Question: The problem in pictures:

Basically, my table view adds an empty cell between each other, and I don't know why. I already tried putting an 'NSLog' statement in 'cellForRowAtIndexPath:', 'willDisplayCell:forRowAtIndexPath:', and 'didSelectRowAtIndexPath:', and the data source in each cell's 'indexPath' is correct. It's just that the displayed cells are skipping in between, and I don't understand why.
My view controller and table view cell subclasses are also very simple. Here's the code:
'''
static NSString * const kCellIdentifier = @"kCellIdentifier";
@interface PrivateMessagesViewController () <UITableViewDataSource, UITableViewDelegate>
@property (strong, nonatomic) NSMutableArray *messages;
@property (strong, nonatomic) SCPFInboxQuery *query;
@property (nonatomic) BOOL hasAlreadyFetchedBefore;
@property (strong, nonatomic) UITableView *tableView;
// This is a custom view that either shows a loading animation,
// a "No Results Found" label, or an error message with a Retry button
// at the center of the view of a view controller.
@property (strong, nonatomic) SCPCenterView *centerView;
@end
@implementation PrivateMessagesViewController
- (void)viewDidLoad
{
[super viewDidLoad];
self.title = @"Private Messages";
self.messages = [NSMutableArray array];
self.query = [[SCPFInboxQuery alloc] init];
self.tableView = [[UITableView alloc] initWithFrame:CGRectMake(0, 0, 320, [UIScreen mainScreen].bounds.size.height - 113) style:UITableViewStylePlain];
self.tableView.dataSource = self;
self.tableView.delegate = self;
[self.tableView registerClass:[SCPPrivateMessageListCell class] forCellReuseIdentifier:kCellIdentifier];
self.tableView.alpha = 0; // The table view starts out invisible.
[self.view addSubview:self.tableView];
}
- (void)viewWillAppear:(BOOL)animated
{
[super viewWillAppear:animated];
if (!self.hasAlreadyFetchedBefore) {
[self.view addSubview:self.centerView];
[self.centerView showLoadingView];
__weak PrivateMessagesViewController *weakSelf = self;
[self.query runInBackgroundWithCompletion:^(NSArray *messages, NSError *error) {
PrivateMessagesViewController *innerSelf = weakSelf;
// If there is an error, handle it.
if (error) {
// ...
return;
}
// If there weren't any messages before and none were found,
// the user has no messages in the inbox.
if (!innerSelf.hasAlreadyFetchedBefore && messages.count == 0) {
[innerSelf.centerView showNoResultsLabel];
}
else {
if (!innerSelf.hasAlreadyFetchedBefore) {
[innerSelf.centerView fadeOutAndRemoveFromSuperview];
innerSelf.tableView.alpha = 1;
} else {
}
[innerSelf.messages addObjectsFromArray:messages];
[innerSelf.tableView reloadData];
}
innerSelf.hasAlreadyFetchedBefore = YES;
}];
}
}
#pragma mark - Table view data source
- (NSInteger)numberOfSectionsInTableView:(UITableView *)tableView
{
return 1;
}
- (NSInteger)tableView:(UITableView *)tableView numberOfRowsInSection:(NSInteger)section
{
return self.messages.count;
}
- (UITableViewCell *)tableView:(UITableView *)tableView cellForRowAtIndexPath:(NSIndexPath *)indexPath
{
SCPPrivateMessageListCell *cell = [tableView dequeueReusableCellWithIdentifier:kCellIdentifier];
SCPFMessage *message = self.messages[indexPath.row];
cell.message = message;
return cell;
}
#pragma mark - Table view delegate
- (CGFloat)tableView:(UITableView *)tableView heightForRowAtIndexPath:(NSIndexPath *)indexPath
{
return [SCPPrivateMessageListCell heightForMessage:self.messages[indexPath.row]];
}
- (void)tableView:(UITableView *)tableView didSelectRowAtIndexPath:(NSIndexPath *)indexPath
{
[tableView deselectRowAtIndexPath:indexPath animated:YES];
}
- (void)tableView:(UITableView *)tableView willDisplayCell:(UITableViewCell *)cell forRowAtIndexPath:(NSIndexPath *)indexPath
{
SCPPrivateMessageListCell *theCell = (SCPPrivateMessageListCell *)cell;
NSLog(@"Message at %d: %@", indexPath.row, theCell.message.rawData);
}
#pragma mark - Getters
- (SCPCenterView *)centerView
{
if (!_centerView) {
_centerView = [[SCPCenterView alloc] initWithParent:self.view];
_centerView.noResultsText = @"You don't have any private messages yet.";
}
return _centerView;
}
@end
'''
'''
static const CGFloat kInnerMargin = 10;
static const CGFloat kSpaceBetweenImageAndRightLabel = 10;
static const CGFloat kImageViewSize = 60;
static const CGFloat kRightLabelX = kInnerMargin + kImageViewSize + kSpaceBetweenImageAndRightLabel;
static const CGFloat kMaxRightLabelWidth = 320 - (kRightLabelX + kInnerMargin);
@interface SCPPrivateMessageListCell ()
@property (strong, nonatomic) UIImageView *thumbnailImageView;
@property (strong, nonatomic) UILabel *dateLabel;
@property (strong, nonatomic) UILabel *senderLabel;
@property (strong, nonatomic) UILabel *subjectLabel;
@property (strong, nonatomic) UILabel *summaryLabel;
@end
@implementation SCPPrivateMessageListCell
- (id)initWithStyle:(UITableViewCellStyle)style reuseIdentifier:(NSString *)reuseIdentifier
{
self = [super initWithStyle:UITableViewCellStyleDefault reuseIdentifier:reuseIdentifier];
if (self) {
_thumbnailImageView = [[UIImageView alloc] init];
_thumbnailImageView.contentMode = UIViewContentModeScaleAspectFill;
_thumbnailImageView.layer.cornerRadius = kImageViewSize / 2;
_thumbnailImageView.clipsToBounds = YES;
_dateLabel = [[UILabel alloc] init];
_dateLabel.font = [UIFont systemFontOfSize:10];
_dateLabel.textAlignment = NSTextAlignmentCenter;
_dateLabel.numberOfLines = 1;
_dateLabel.lineBreakMode = NSLineBreakByTruncatingTail;
_senderLabel = [SCPPrivateMessageListCell senderLabel];
_subjectLabel = [SCPPrivateMessageListCell subjectLabel];
_summaryLabel = [SCPPrivateMessageListCell summaryLabel];
[self.contentView addSubview:_thumbnailImageView];
[self.contentView addSubview:_dateLabel];
[self.contentView addSubview:_senderLabel];
[self.contentView addSubview:_subjectLabel];
[self.contentView addSubview:_summaryLabel];
}
return self;
}
- (void)setMessage:(SCPFMessage *)message
{
_message = message;
[self.thumbnailImageView setImageWithURL:message.thumbnailURL];
self.dateLabel.text = message.dateSent;
self.senderLabel.text = message.nameOfSender;
self.subjectLabel.text = message.subject;
self.summaryLabel.text = message.summary;
[self setNeedsLayout];
}
- (void)layoutSubviews
{
self.thumbnailImageView.frame = CGRectMake(kInnerMargin, kInnerMargin, kImageViewSize, kImageViewSize);
[self.dateLabel sizeToFitWidth:kImageViewSize];
self.dateLabel.frame = CGRectMake(kInnerMargin, kInnerMargin + kImageViewSize, kImageViewSize, self.dateLabel.frame.size.height);
[self.senderLabel sizeToFitWidth:kMaxRightLabelWidth];
self.senderLabel.frame = CGRectMake(kRightLabelX, kInnerMargin, kMaxRightLabelWidth, self.senderLabel.frame.size.height);
CGFloat subjectLabelY = self.senderLabel.frame.origin.y + self.senderLabel.frame.size.height;
[self.subjectLabel sizeToFitWidth:kMaxRightLabelWidth];
self.subjectLabel.frame = CGRectMake(kRightLabelX, subjectLabelY, kMaxRightLabelWidth, self.subjectLabel.frame.size.height);
CGFloat summaryLabelY = self.subjectLabel.frame.origin.y + self.subjectLabel.frame.size.height;
[self.summaryLabel sizeToFitWidth:kMaxRightLabelWidth];
self.summaryLabel.frame = CGRectMake(kRightLabelX, summaryLabelY, kMaxRightLabelWidth, self.summaryLabel.frame.size.height);
CGFloat cellHeight = [SCPPrivateMessageListCell heightForMessage:self.message];
self.contentView.frame = CGRectMake(self.frame.origin.x, self.frame.origin.y, self.frame.size.width, cellHeight);
self.frame = CGRectMake(self.frame.origin.x, self.frame.origin.y, self.frame.size.width, cellHeight);
}
#pragma mark - Class methods
+ (UILabel *)senderLabel
{
UILabel *label = [[UILabel alloc] init];
label.font = [UIFont boldSystemFontOfSize:17];
label.textColor = [UIColor colorFromHex:0x0076be];
label.numberOfLines = 1;
label.lineBreakMode = NSLineBreakByTruncatingTail;
return label;
}
+ (UILabel *)subjectLabel
{
UILabel *label = [[UILabel alloc] init];
label.font = [UIFont systemFontOfSize:14];
label.numberOfLines = 1;
label.lineBreakMode = NSLineBreakByTruncatingTail;
return label;
}
+ (UILabel *)summaryLabel
{
UILabel *label = [[UILabel alloc] init];
label.font = [UIFont systemFontOfSize:12];
label.textColor = [UIColor grayColor];
label.numberOfLines = 3;
label.lineBreakMode = NSLineBreakByTruncatingTail;
return label;
}
+ (CGFloat)heightForMessage:(SCPFMessage *)message
{
CGFloat height = kInnerMargin;
UILabel *senderLabel = [SCPPrivateMessageListCell senderLabel];
senderLabel.text = message.nameOfSender;
[senderLabel sizeToFitWidth:kMaxRightLabelWidth];
height += senderLabel.frame.size.height;
UILabel *subjectLabel = [SCPPrivateMessageListCell subjectLabel];
subjectLabel.text = message.subject;
[subjectLabel sizeToFitWidth:kMaxRightLabelWidth];
height += subjectLabel.frame.size.height;
UILabel *summaryLabel = [SCPPrivateMessageListCell summaryLabel];
summaryLabel.text = message.summary;
[summaryLabel sizeToFitWidth:kMaxRightLabelWidth];
height += summaryLabel.frame.size.height;
height += kInnerMargin;
return height;
}
@end
'''
There. I'm not doing anything non-standard. The subviews of the cells also disappear when I scroll, but when I scroll them back in, the content becomes displayed, still with a skipping empty cell. Anyone have any idea why this is happening?
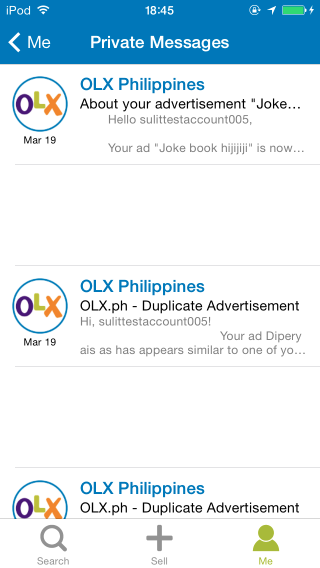
Answer: The problem was in my table view cell's 'layoutSubviews'.
'''
self.contentView.frame = CGRectMake(self.frame.origin.x, self.frame.origin.y, self.frame.size.width, cellHeight);
'''
That should have been:
'''
self.contentView.frame = CGRectMake(self.contentView.frame.origin.x, self.contentView.frame.origin.y, self.contentView.frame.size.width, cellHeight);
'''
I found out by setting a different color for 'self.backgroundColor' and 'self.contentView.backgroundColor' from inside the 'init' method.